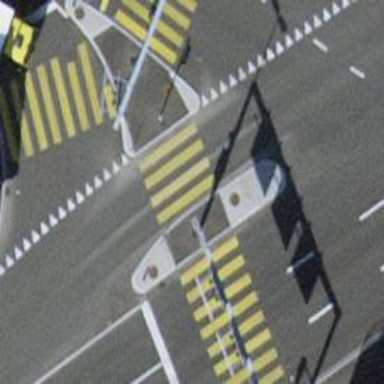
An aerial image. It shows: Crossing with traffic signals.